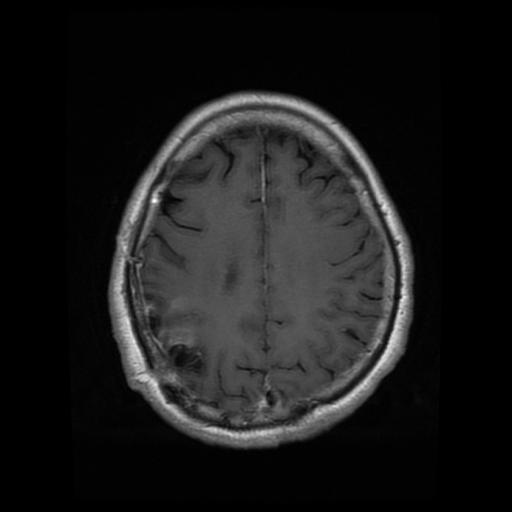
Label: glioma